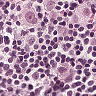
Metastatic tissue present: yes